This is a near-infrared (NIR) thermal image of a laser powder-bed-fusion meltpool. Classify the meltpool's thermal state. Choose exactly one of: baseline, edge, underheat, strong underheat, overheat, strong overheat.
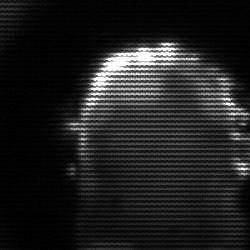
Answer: baseline